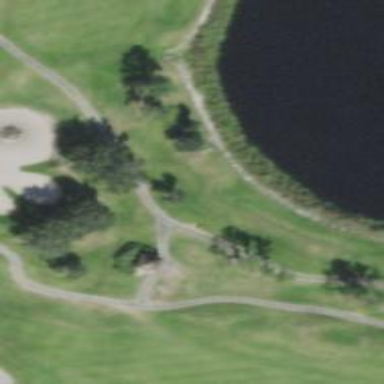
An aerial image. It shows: Grassy area designated as golf tee.